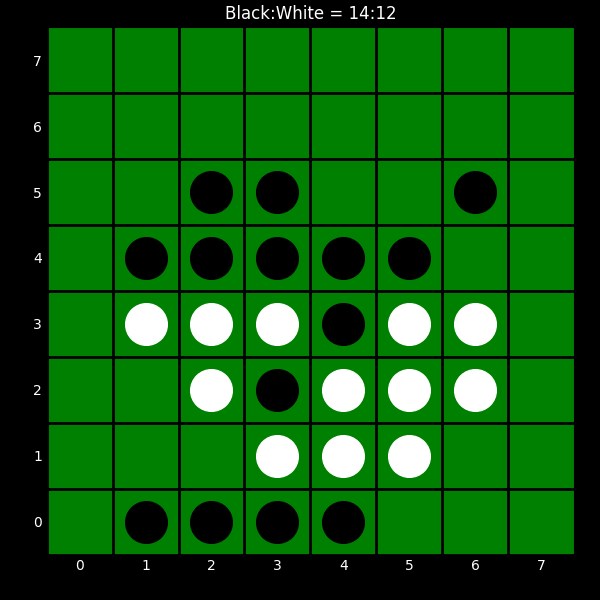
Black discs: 14
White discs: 12